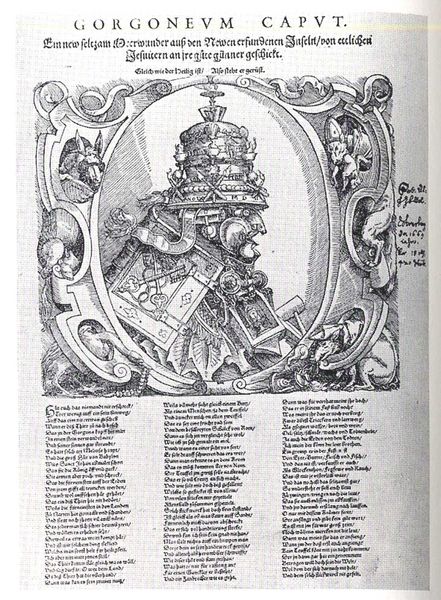
Titel: Gorgonevm Capvt
Künstler: Tobias Stimmer
Institution: (Seriendruck)
Schlagwörter: kopf, mann, vogel, weiß, grau, hut, nase, profil, schwarz, zeichnung, blick, hund, tiere, ornament, haupt, rahmen, bild, bildnis, portrait, porträt, spiegel, kirche, figur, drei, krone, rechts, esel, oval, pferd, rund, maus, relief, schrift, gans, schwan, abstrakt, grafik, graphik, spalten, kaiser, papst, karikatur, tafel, kartusche, verzierung, striche, name, schild, buch, medaillon, kreuz, haufen, druck, schwarzweiss, radierung, stich, titel, seite, illustration, karrikatur, text, zeitung, initiale, helm, rüstung, namen, buchseite, wappen, glocke, hammer, fabelwesen, reif, tiara, helmet, schlüssel, schnecken, drawing, kupferstich, phantasie, phantasiewesen, reifen, druch, flugblatt, konstrukt, wort, latein, lateinisch, wörter, shield, ratte, book, textspalten, spalte, geräte, montage, pamphlet, satz, rollwerk, gorgonen, gorgonenhaupt, arcimboldo, emblem, wesne, o, radierunge, medusa, frontispiece, 17th century, signum, schean